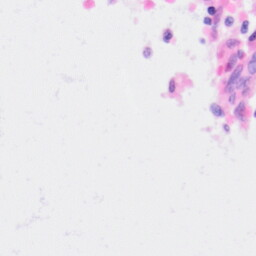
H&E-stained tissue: Kidney